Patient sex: M
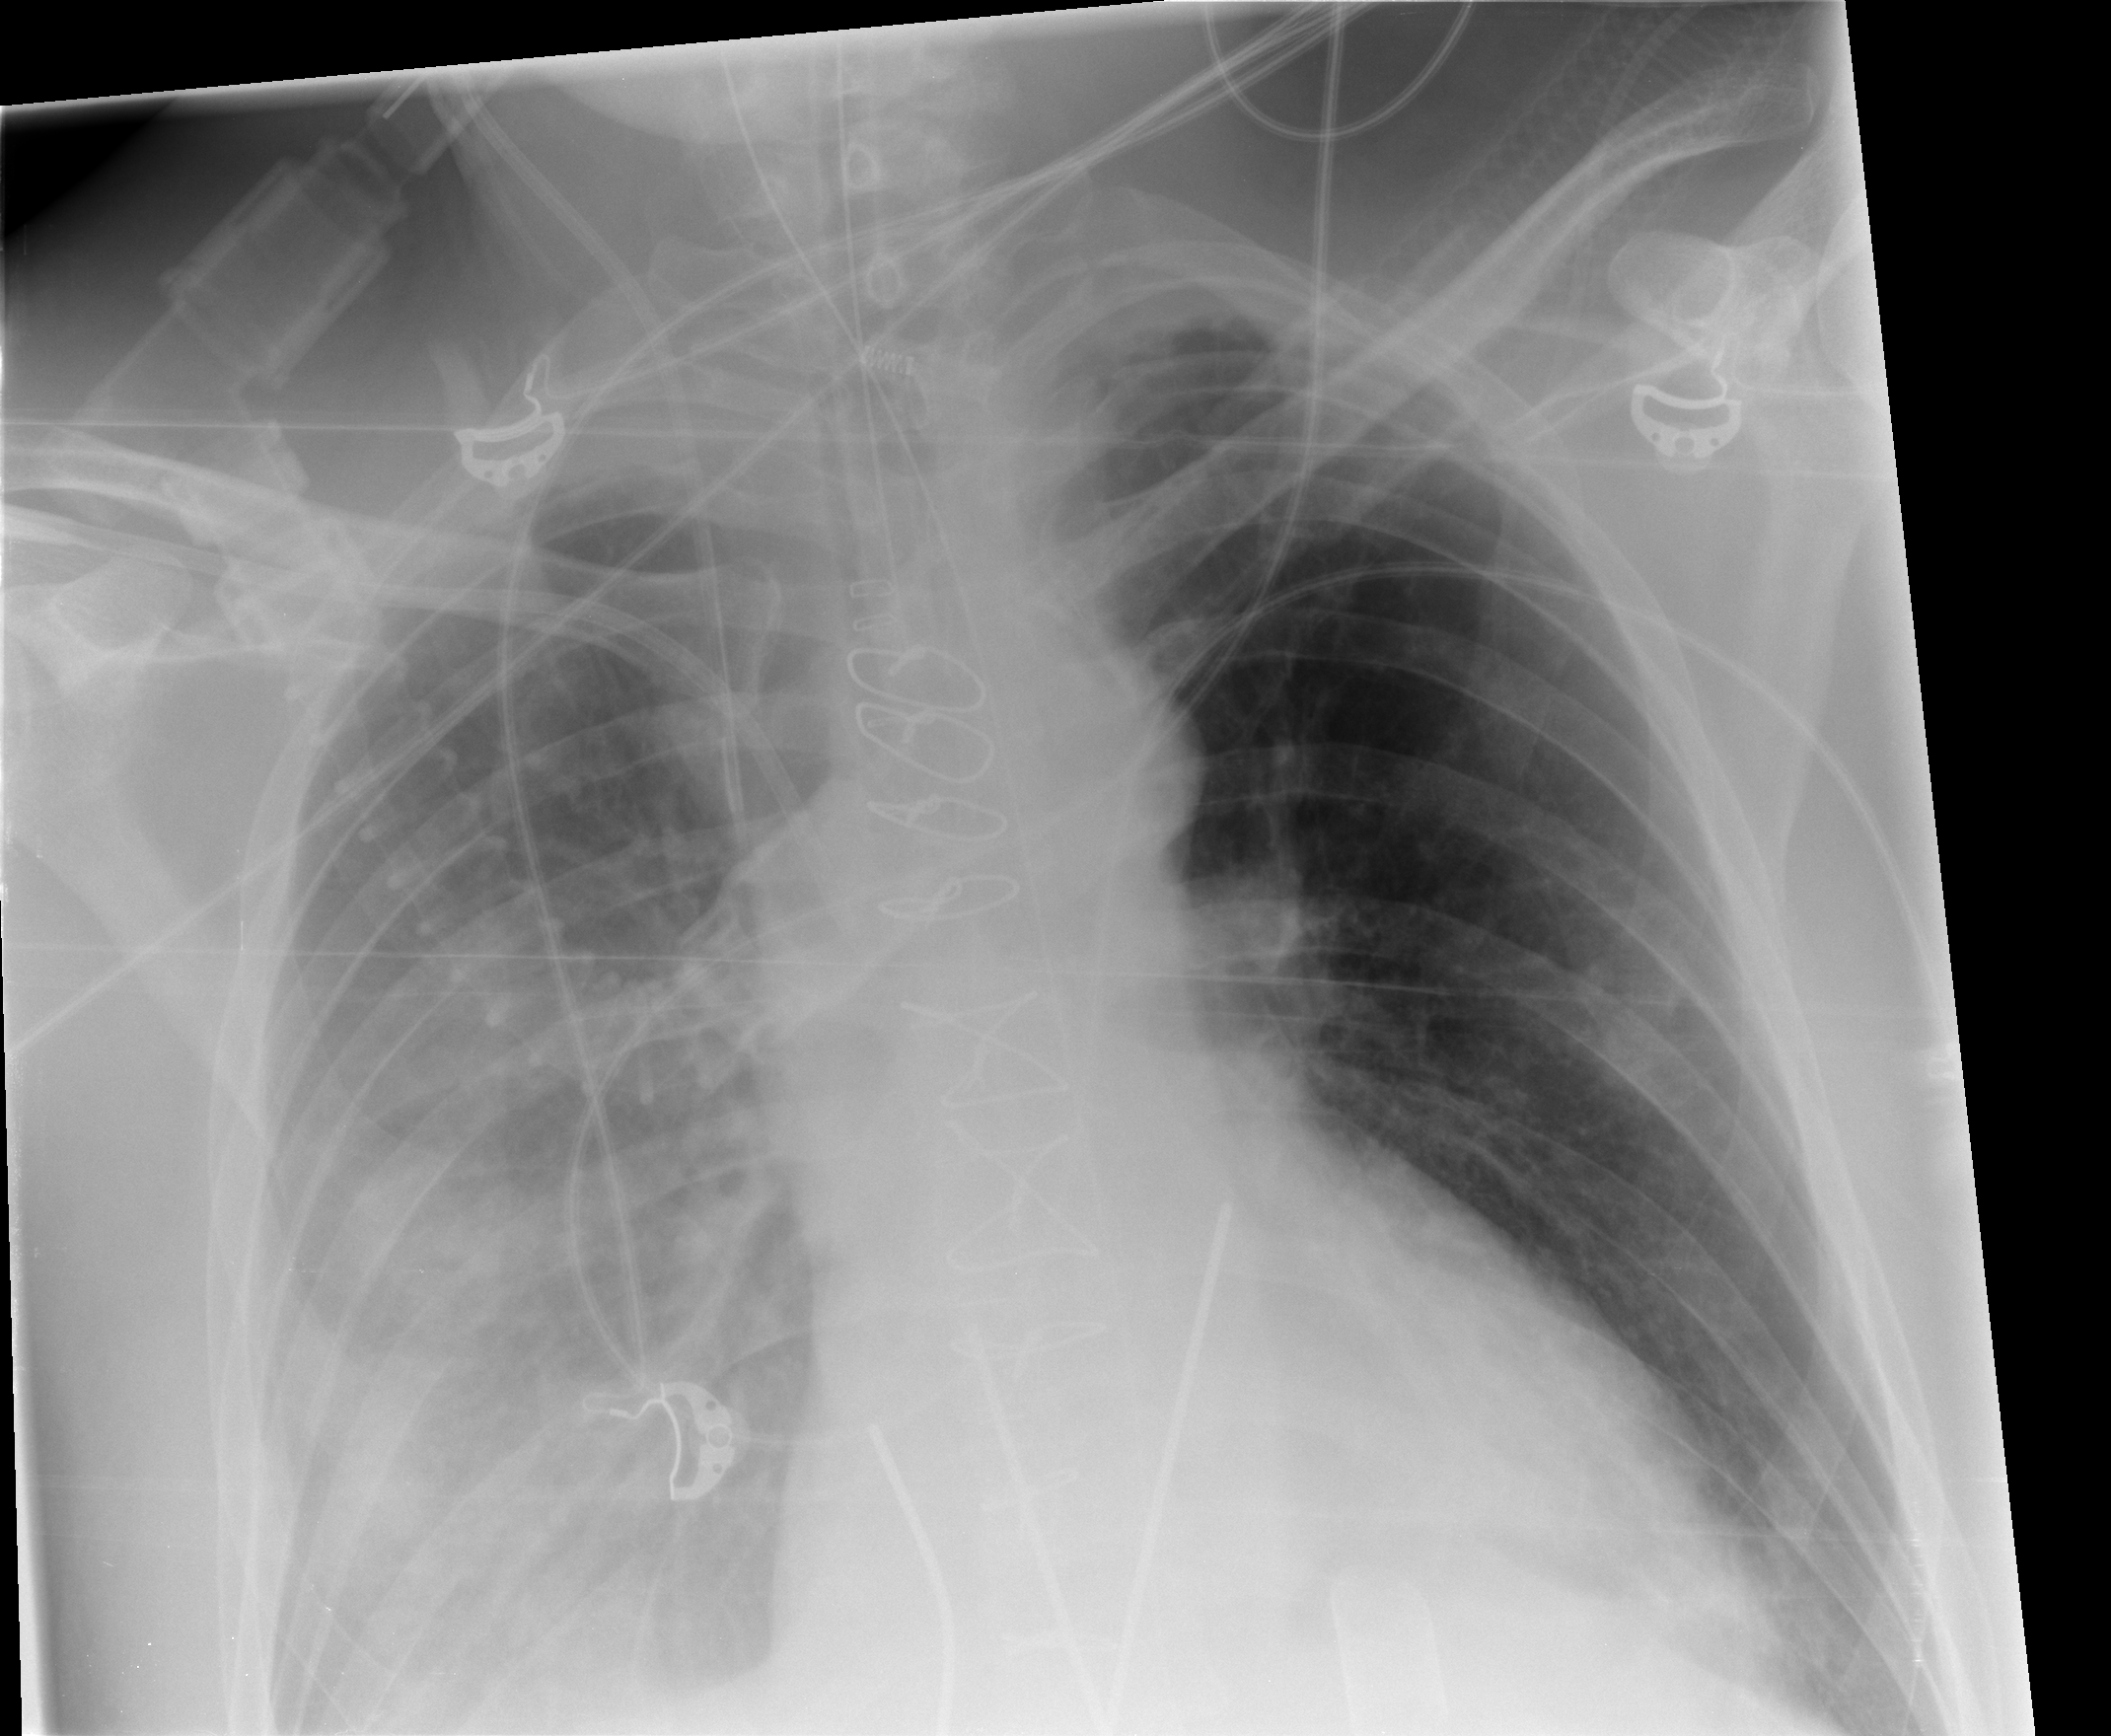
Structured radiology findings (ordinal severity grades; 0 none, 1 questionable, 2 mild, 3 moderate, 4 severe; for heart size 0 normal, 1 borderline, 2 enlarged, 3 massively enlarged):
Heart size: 0
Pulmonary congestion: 0
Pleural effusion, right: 2
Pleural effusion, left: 0
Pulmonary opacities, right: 0
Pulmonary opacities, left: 0
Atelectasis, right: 2
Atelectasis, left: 0